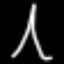
Label: The Eiffel Tower